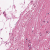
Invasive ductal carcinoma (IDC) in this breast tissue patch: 0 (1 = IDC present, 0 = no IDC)